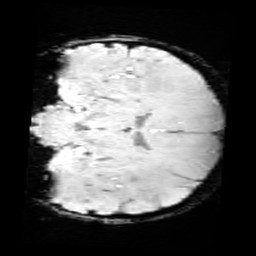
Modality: SWI
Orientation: coronal
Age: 10
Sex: male
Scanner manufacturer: siemens
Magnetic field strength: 3 T
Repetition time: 0.027 s
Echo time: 0.02 s